Question: In the application "Google Play", we can see that if you click on any item (LinearLayout, button, imageview, textview ...) this has on it a blue coat.
Being above is not a simple background with android: state_pressed = "true" android: state_focused = "true" ...
Any idea how to apply that effect?
For example, I have a LinearLayout with multiple images and text.
This LinearLayout acts as a "button", my intention is that pressing change in appearance having a blue layer on top, as does Google.
I typically use custom background but that applies back and not over.
'''
<selector xmlns:android="http://schemas.android.com/apk/res/android">
<item android:state_pressed="true" android:state_focused="true" android:drawable="@drawable/focus_blue_default" />
</selector>
'''
And :
'''
<layer-list xmlns:android="http://schemas.android.com/apk/res/android">
<item>
<shape android:shape="rectangle">
<solid android:color="#8051C9EC" />
</shape>
</item>
</layer-list>
'''

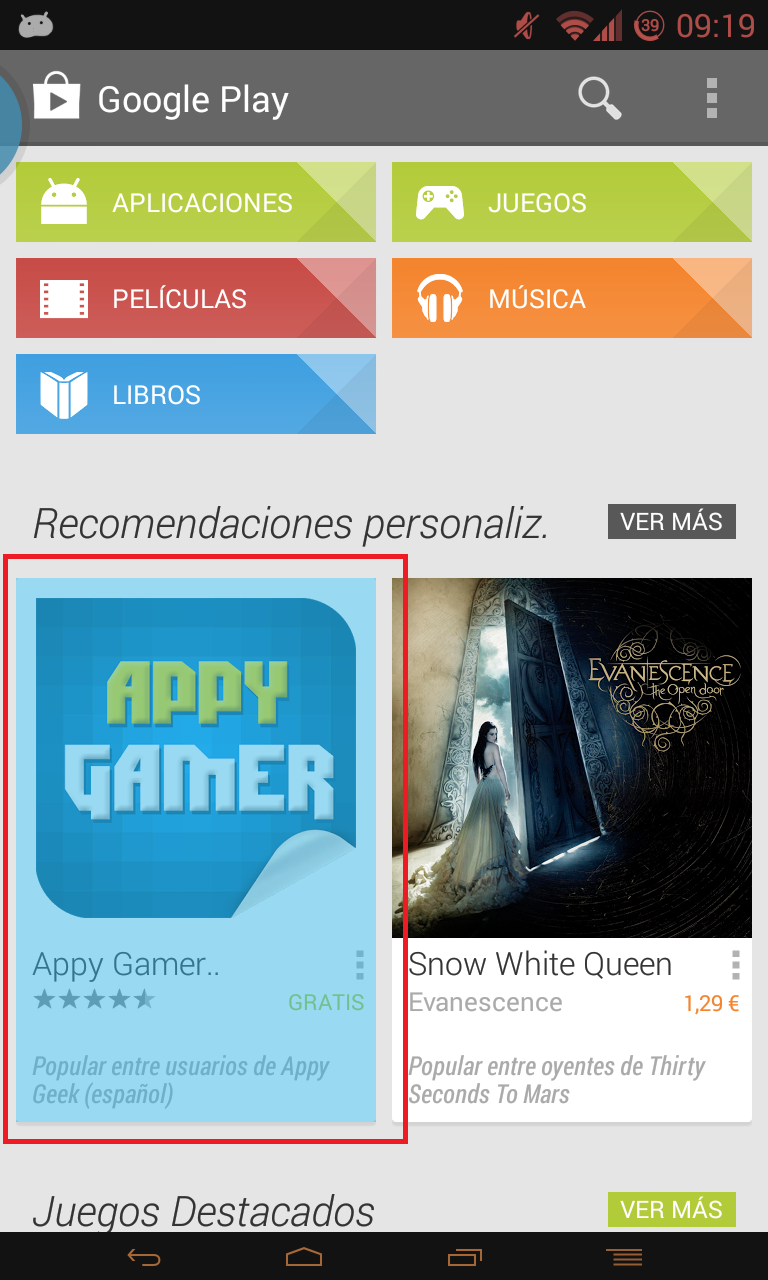
Answer: This is only for reference and I do not think it is practical and it is not tested and ...
Since the answer is accepted, I will state the problems of this code (the ones I can think of right now):
1. As @user2558882 stated in his comment on the answer, if a subclass uses setContentView(view, params) the params are lost.
2. This will not work with inflated views -i.e. adapters; Yet, you can solve by calling fix(View) on any inflated view.
3. It only works with colors. This can be fixed as well.
4. I think this might work with sherlock-actionbar.
5. The code has not been tested so please test it.
6. It shifts your whole view tree one more level by adding a RelativeLayout. This can be fixed using addContentView. I did use this RelativeLayout because I answered this fast and I also think the current code will work better on all phones and apis. This is true because the whole solution is compacted in a RelativeLayout whose behavior is pretty consistent. After all I am only using RelativeLayout.LayoutParams which is the very basic functionality of this ViewGroup.
---
Create a :
'''
package mobi.sherif.overlay;
import android.app.Activity;
import android.graphics.Color;
import android.view.LayoutInflater;
import android.view.MotionEvent;
import android.view.View;
import android.view.View.OnTouchListener;
import android.view.ViewGroup;
import android.view.ViewGroup.LayoutParams;
import android.widget.RelativeLayout;
public class BaseActivity extends Activity {
RelativeLayout mRl;
View mImage;
View mContent;
@Override
public void setContentView(int layoutResID) {
setContentView(LayoutInflater.from(this).inflate(layoutResID, null));
}
@Override
public void setContentView(View view) {
setContentView(view, new LayoutParams(LayoutParams.MATCH_PARENT, LayoutParams.MATCH_PARENT));
}
@Override
public void setContentView(View view, LayoutParams params) {
mContent = view;
fix(view);
push(view);
}
protected void refix() {
fix(mContent);
}
private void push(View view) {
mRl = new RelativeLayout(this);
RelativeLayout.LayoutParams params = new RelativeLayout.LayoutParams(RelativeLayout.LayoutParams.MATCH_PARENT, RelativeLayout.LayoutParams.MATCH_PARENT);
mRl.addView(view, params);
mImage = new View(this);
mImage.setVisibility(View.GONE);
params = new RelativeLayout.LayoutParams(0, 0);
mRl.addView(mImage, params);
super.setContentView(mRl);
}
protected void fix(View child) {
if (child == null)
return;
doFix(child);
if (child instanceof ViewGroup) {
fix((ViewGroup) child);
}
}
private void fix(ViewGroup parent) {
for (int i = 0; i < parent.getChildCount(); i++) {
fix(parent.getChildAt(i));
}
}
private void doFix(View child) {
if(child.getTag()!=null && child.getTag().getClass() == String.class) {
String color = (String) child.getTag();
int theColor;
try {
theColor = Color.parseColor(color);
child.setTag(theColor);
} catch (Exception e) {
theColor = -1;
}
if(theColor != -1) {
child.setOnTouchListener(new OnTouchListener() {
@Override
public boolean onTouch(View v, MotionEvent event) {
switch (event.getAction()) {
case MotionEvent.ACTION_DOWN:
mImage.setBackgroundColor((Integer) v.getTag());
RelativeLayout.LayoutParams params = (RelativeLayout.LayoutParams) mImage.getLayoutParams();
params.leftMargin = getLeftWithRespectTo(v, mRl);
params.topMargin = getTopWithRespectTo(v, mRl);
params.width = v.getWidth();
params.height = v.getHeight();
mImage.setVisibility(View.VISIBLE);
mImage.requestLayout();
break;
case MotionEvent.ACTION_CANCEL:
case MotionEvent.ACTION_UP:
mImage.setVisibility(View.GONE);
default:
break;
}
return v.onTouchEvent(event);
}
});
}
}
}
private int getLeftWithRespectTo(View view, View relative) {
int left = 0;
View temp = view;
do {
left += temp.getLeft();
temp = (View) temp.getParent();
}
while(temp!=relative);
return left;
}
private int getTopWithRespectTo(View view, View relative) {
int top = 0;
View temp = view;
do {
top += temp.getTop();
temp = (View) temp.getParent();
}
while(temp!=relative);
return top;
}
}
'''
Now extend this BaseActivity and any view you want to overlay on it a color use 'android:tag="#AARRGGBB"' like this:
'''
<TextView
android:id="@+id/textView1"
android:layout_width="wrap_content"
android:layout_height="wrap_content"
android:tag="#331111ff"
android:text="@string/hello_world" />
'''
If you use the xml up in like this:
'''
<RelativeLayout xmlns:android="http://schemas.android.com/apk/res/android"
xmlns:tools="http://schemas.android.com/tools"
xmlns:app="http://schemas.android.com/apk/res-auto"
android:layout_width="match_parent"
android:layout_height="match_parent"
tools:context=".MainActivity" >
<TextView
android:id="@+id/textView1"
android:layout_width="wrap_content"
android:layout_height="wrap_content"
android:layout_marginRight="17dp"
android:layout_marginTop="90dp"
android:tag="#331111ff"
android:text="TextView" />
</RelativeLayout>
'''
And use this as your :
'''
package mobi.sherif.overlay;
import android.os.Bundle;
import android.view.View;
import android.view.View.OnClickListener;
import android.widget.Toast;
public class MainActivity extends BaseActivity {
@Override
protected void onCreate(Bundle savedInstanceState) {
setContentView(R.layout.activity_main);
findViewById(R.id.textView1).setOnClickListener(new OnClickListener() {
@Override
public void onClick(View v) {
Toast.makeText(MainActivity.this, "text tpicjed", Toast.LENGTH_SHORT).show();
}
});
}
}
'''